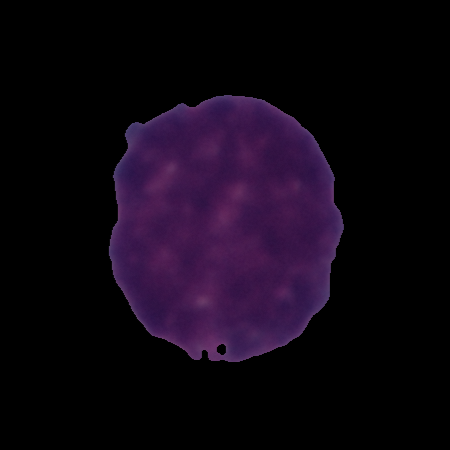
Label: cancer